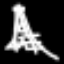
Label: The Eiffel Tower